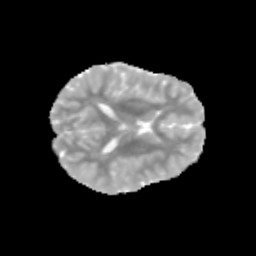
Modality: MD
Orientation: axial
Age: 10
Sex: female
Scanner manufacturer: siemens
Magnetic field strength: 3 T
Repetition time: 3.8 s
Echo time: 0.07 s